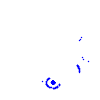
Particle: electron